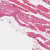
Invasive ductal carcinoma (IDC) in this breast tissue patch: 0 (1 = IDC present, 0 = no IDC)